Aerial crown-view tile of a tropical tree (Barro Colorado Island, Panama), acquired 20240716:
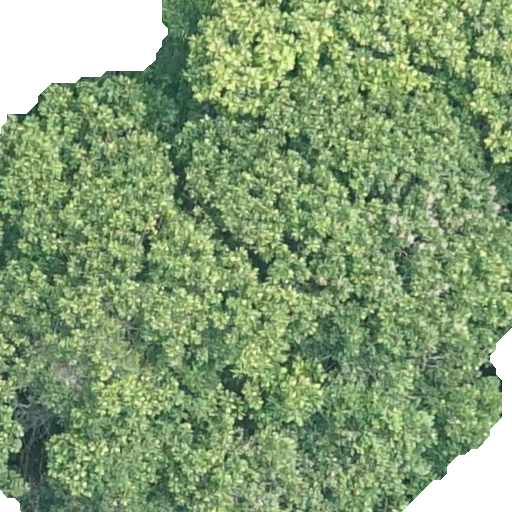
Species: Dipteryx oleifera
GBIF accepted scientific name: Dipteryx oleifera
Crown area: 538.567 m²